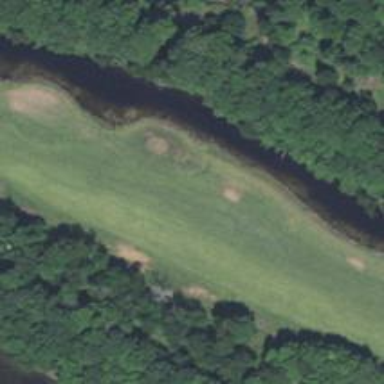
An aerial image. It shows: Golf hole.